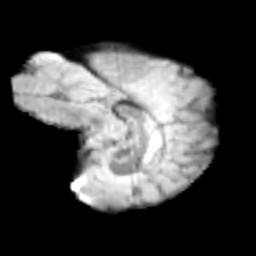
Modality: T2w
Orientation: sagittal
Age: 12
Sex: male
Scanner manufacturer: siemens
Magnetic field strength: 3 T
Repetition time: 3.8 s
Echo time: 0.07 s